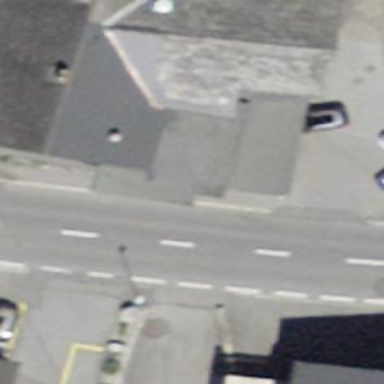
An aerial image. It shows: Restaurant and hotel building.